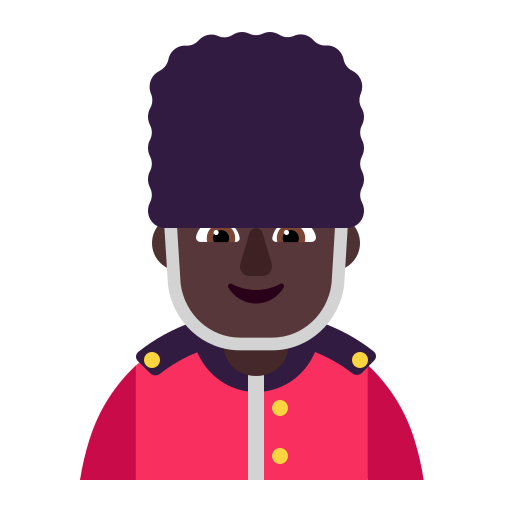
man guard flat dark